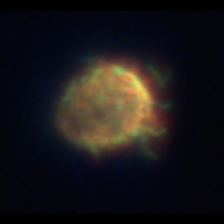
Taxon: Ciliates
Group: Other